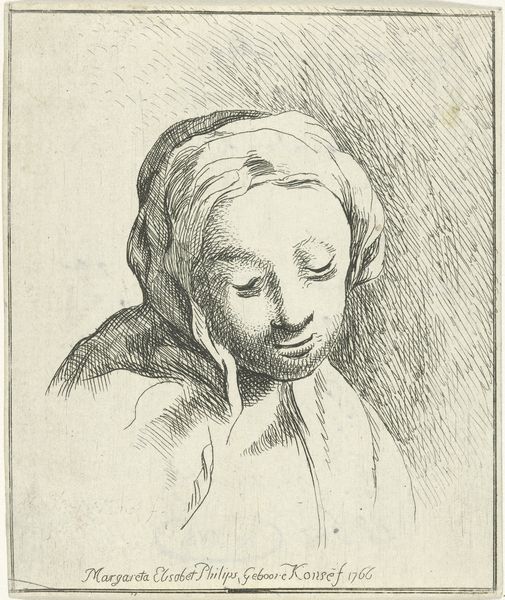
Titel: Buste van een vrouw, met hoofddoek
Künstler: Margaretha Elisabeth Konsé-Philips
Standort: Amsterdam
Institution: Rijksmuseum
Schlagwörter: hat, white, black, face, portrait, woman, print, sad, girl, eyes, drawing, expression, shadow, scarf, line, sketch, smile, person, cloak, signature, pencil, cloth, shading, sleep, sleeping, simple, lonely, think, graphite, etch, closed eyes, closed, scratches, shaded, no eyebrows, downcast, lineart, downward, elisabet, philips, margareta, konsef, 1766, margareta elisobet philips, beboore, pincel, phillips, geboore, saded